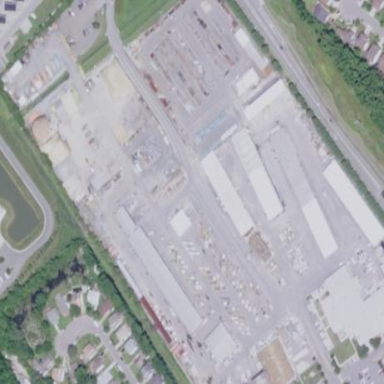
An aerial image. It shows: Industrial area.